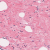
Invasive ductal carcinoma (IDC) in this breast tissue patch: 0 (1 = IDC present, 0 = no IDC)